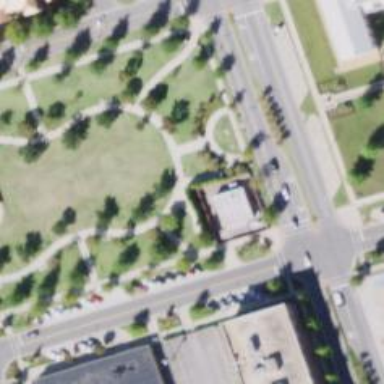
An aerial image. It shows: Memorial site with historic significance.